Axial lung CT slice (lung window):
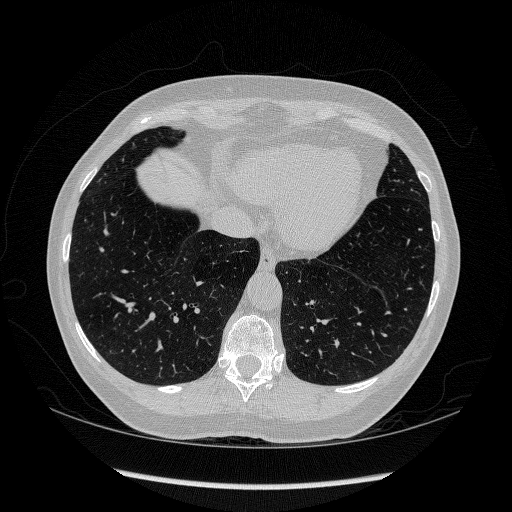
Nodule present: no